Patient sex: M
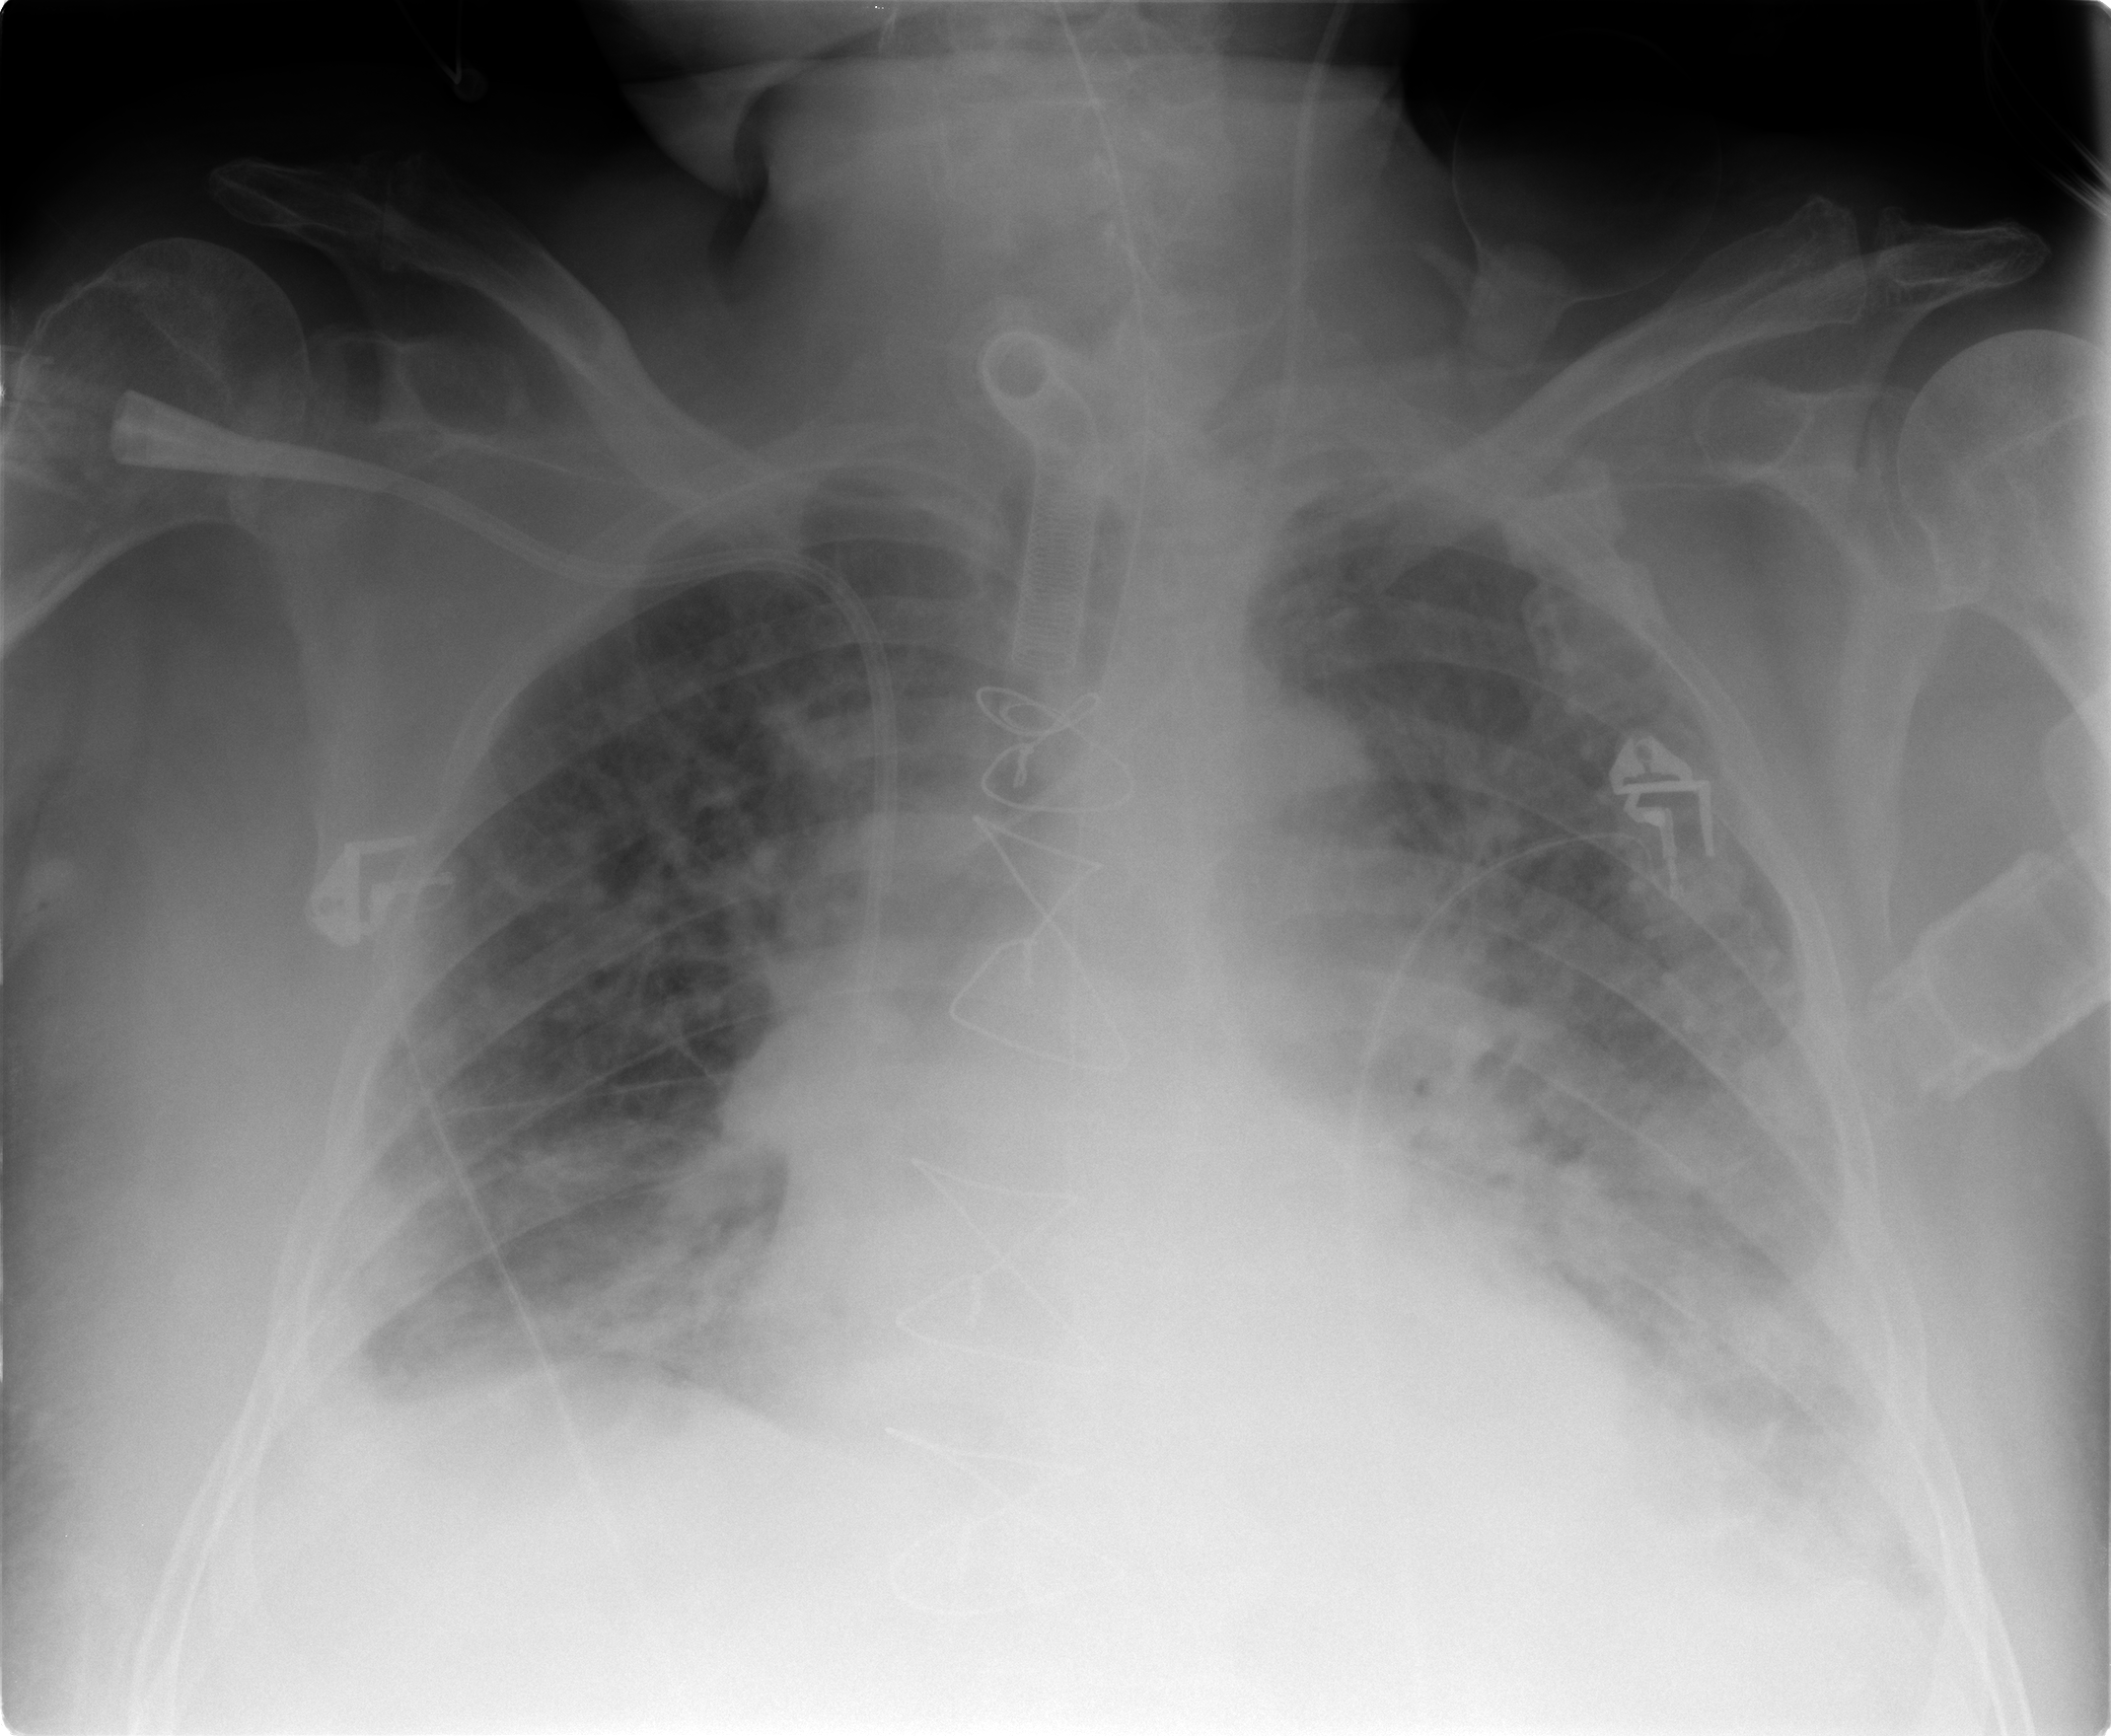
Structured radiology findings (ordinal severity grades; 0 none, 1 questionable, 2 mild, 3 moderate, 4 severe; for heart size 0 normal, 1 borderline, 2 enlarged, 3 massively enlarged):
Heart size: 2
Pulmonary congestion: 3
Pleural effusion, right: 2
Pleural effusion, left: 2
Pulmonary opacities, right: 2
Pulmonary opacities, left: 3
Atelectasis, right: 2
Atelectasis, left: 3